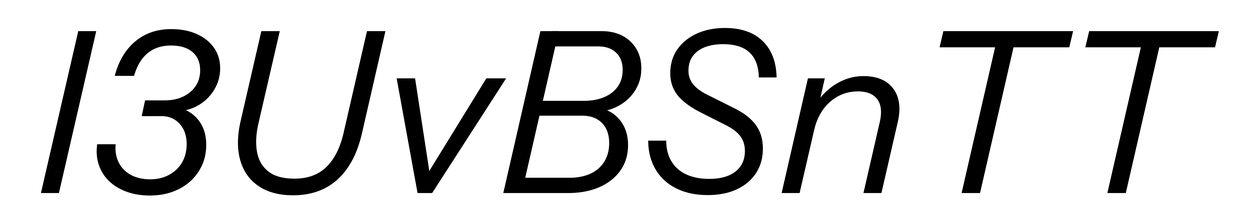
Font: InstrumentSans-Italic_Italic